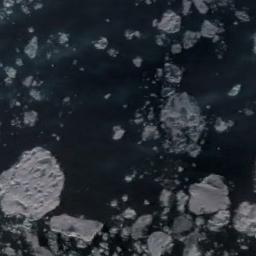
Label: sea_ice